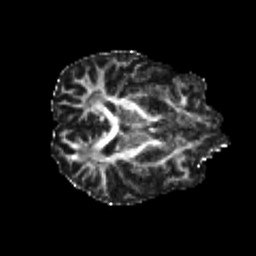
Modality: FA
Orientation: axial
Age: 24
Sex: male
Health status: healthy
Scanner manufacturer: philips
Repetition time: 7.388 s
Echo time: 0.08599 s